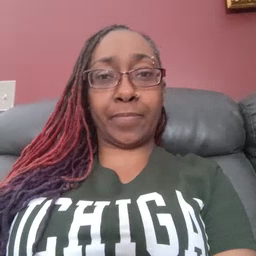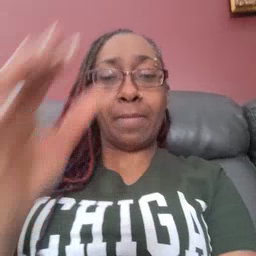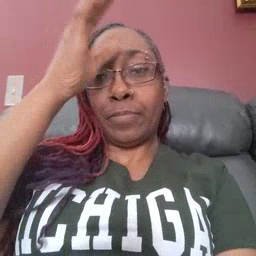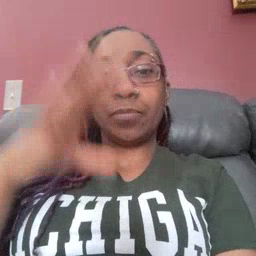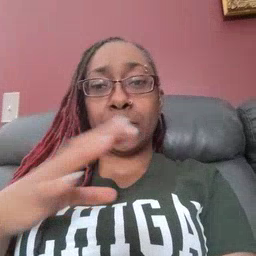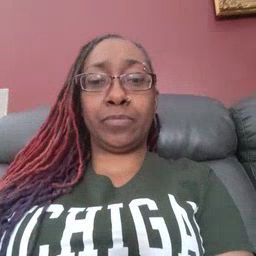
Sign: man